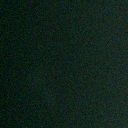
Screen state: off